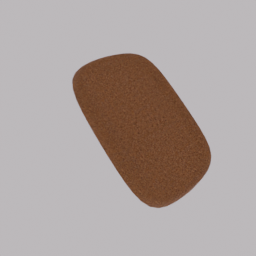
Label: decoration